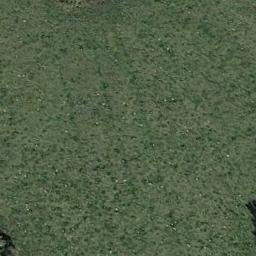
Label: meadow